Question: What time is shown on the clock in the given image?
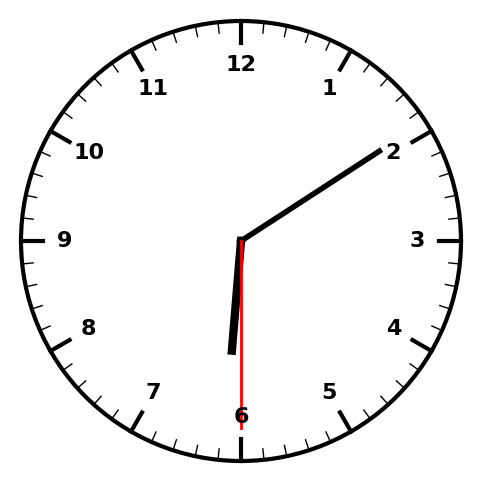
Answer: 06:09:30